Question: I'm using <URL>. I'm trying to achieve 'onPress' on View but turns out react-native doesn't have 'onPress' function for '<View>' component.
I tried using '<TouchableHighlight>' but it can only have single child element in it not two like '<Icon>' and '<Text>' inside.
I also tried using '<Text>' with '<Icon>' and '<Text>' inside but '<Text>' can only have '<Text>' elements inside.
Has anyone have any luck achieving similar functionality ?

'''
<View onPress={this.onBooking}
style={styles.button}>
<Icon
name='fontawesome|facebook-square'
size={25}
color='#3b5998'
style={{height:25,width:25}}/>
<Text style={styles.buttonText}>Sign In with Facebook</Text>
</View>
'''
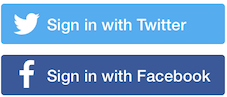
Answer: If you are using <URL> module, you can try wrap both your icon and text in a view, then use TouchableHighlight on top of it. Something like:
'''
<TouchableHighlight onPress={()=>{}}>
<View>
<Icon ... />
<Text ... />
</View>
</TouchableHighlight>
'''
But it will be very easy if you use a relative new module <URL>. You can do like:
'''
<Icon name="facebook" style={styles.icon}>
<Text style={styles.text}>Login with Facebook</Text>
</Icon>
'''